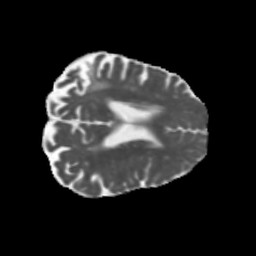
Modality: MD
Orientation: axial
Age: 73
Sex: female
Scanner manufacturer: siemens
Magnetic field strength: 3 T
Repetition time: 5.47 s
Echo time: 0.0854 s